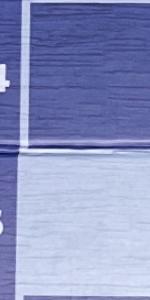
Label: Empty